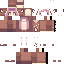
A female human skin with medium skin, wearing brown long hair dressed in a blue hoodie and brown pants, featuring a closed mouth.